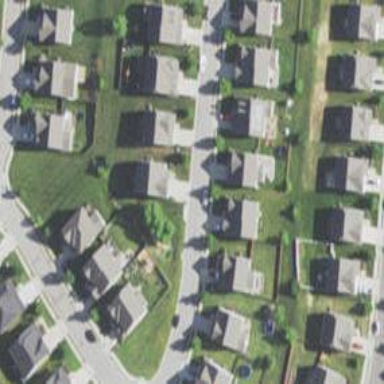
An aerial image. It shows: Neighborhood.